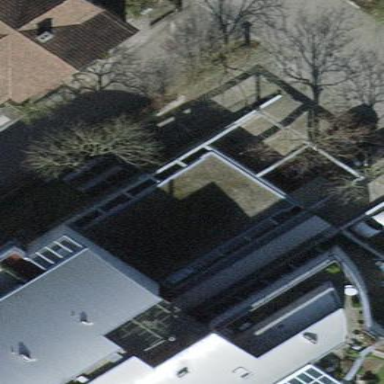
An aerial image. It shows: Unique round shape roof of apartment building.